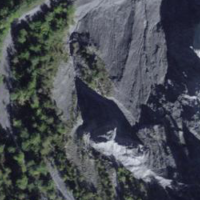
EUNIS habitat code: 50
Species observed at this site:
Carduus defloratus